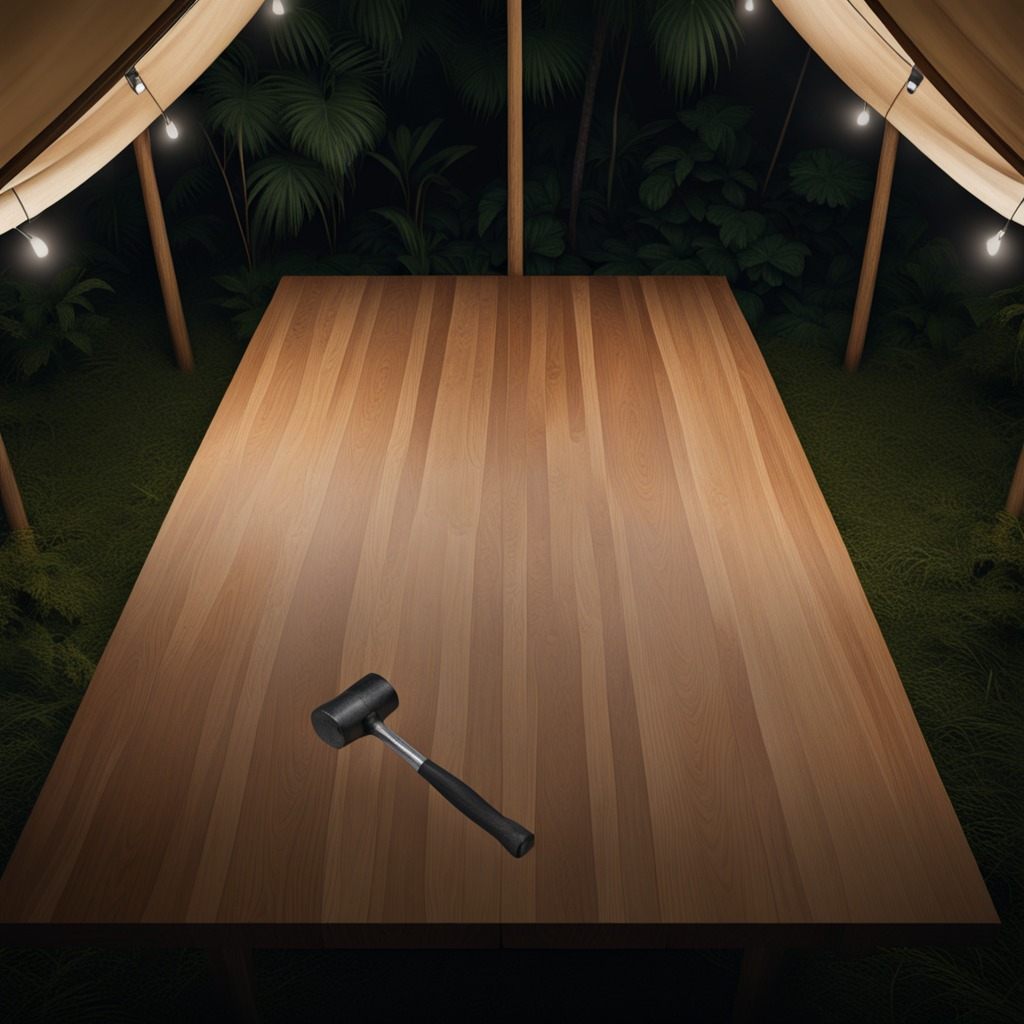
A hammer is lying on a wooden table inside a jungle field workshop tent at night.